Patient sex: F
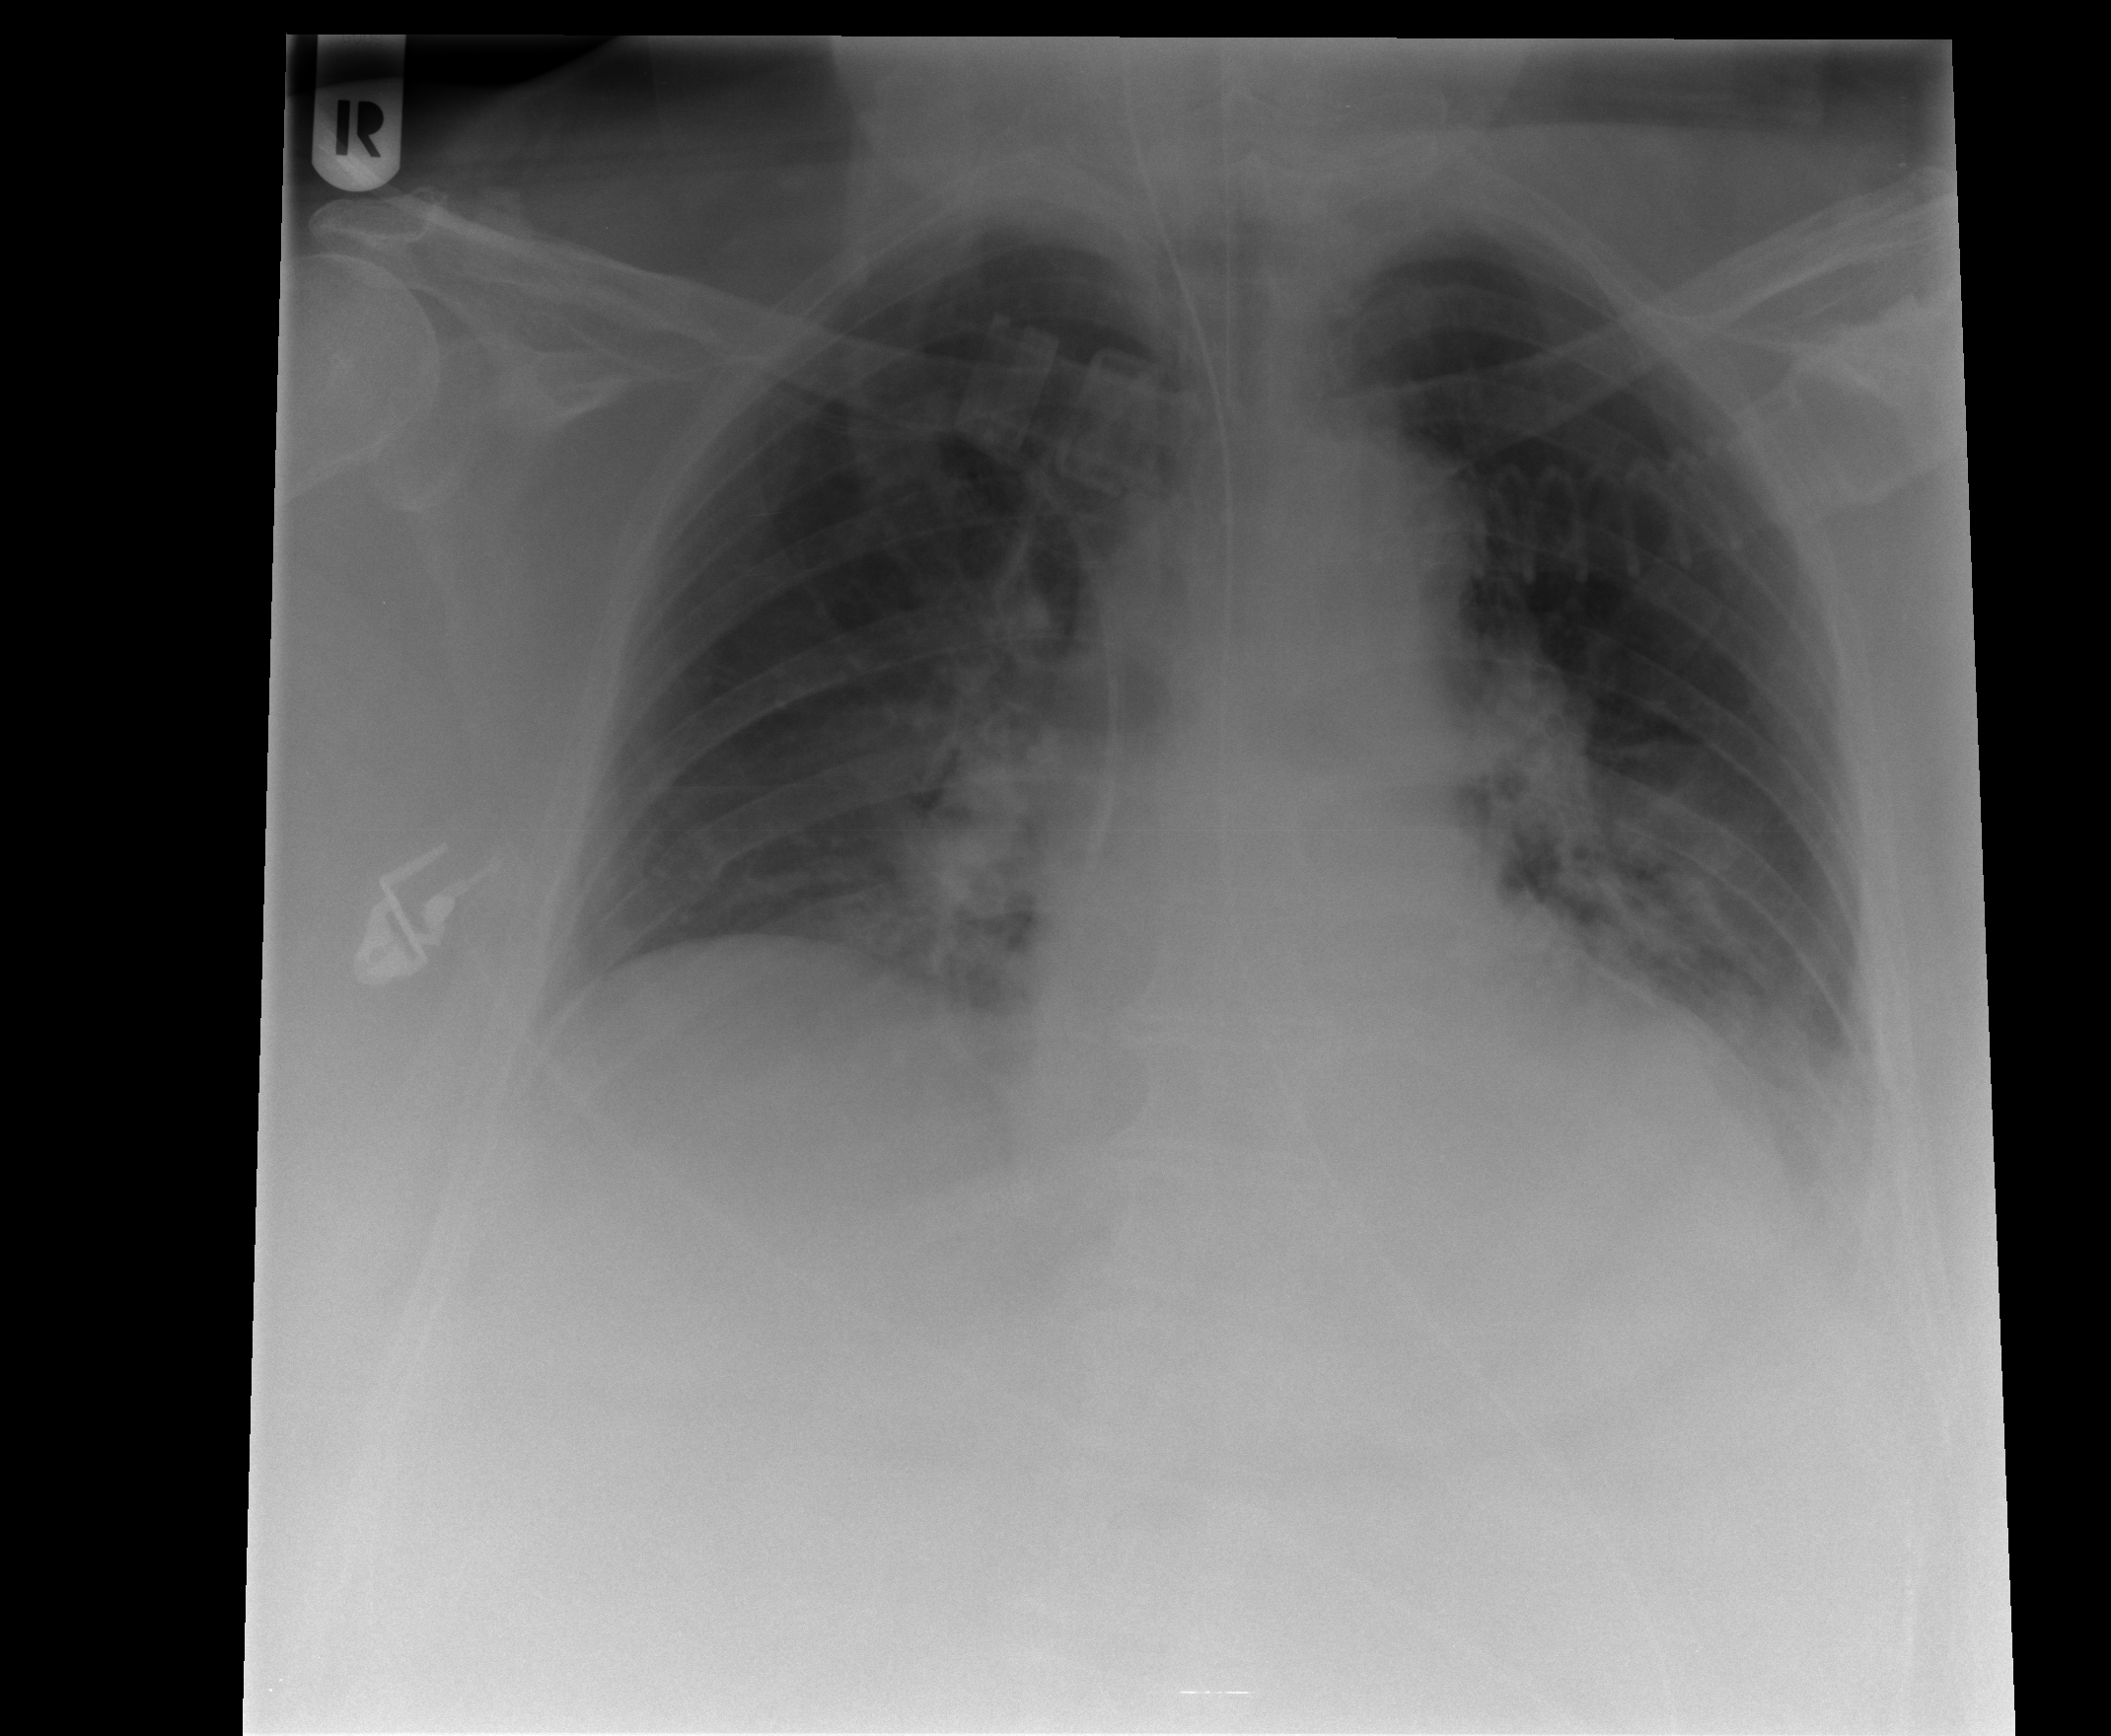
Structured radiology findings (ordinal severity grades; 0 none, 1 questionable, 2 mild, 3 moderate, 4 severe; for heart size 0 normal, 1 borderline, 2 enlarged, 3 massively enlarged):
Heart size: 0
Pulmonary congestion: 1
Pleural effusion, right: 2
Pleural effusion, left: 2
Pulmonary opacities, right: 0
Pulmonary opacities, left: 0
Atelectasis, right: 2
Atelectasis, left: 2